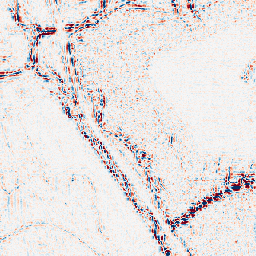
Category: wavelet
Decomposition family: wavelet_biorthogonal
Decomposition parameters: wavelet: bior2.4
level: 2
Upsampling method: nearest
Upsampling parameters: scale: 4
Upsampling scale: 4